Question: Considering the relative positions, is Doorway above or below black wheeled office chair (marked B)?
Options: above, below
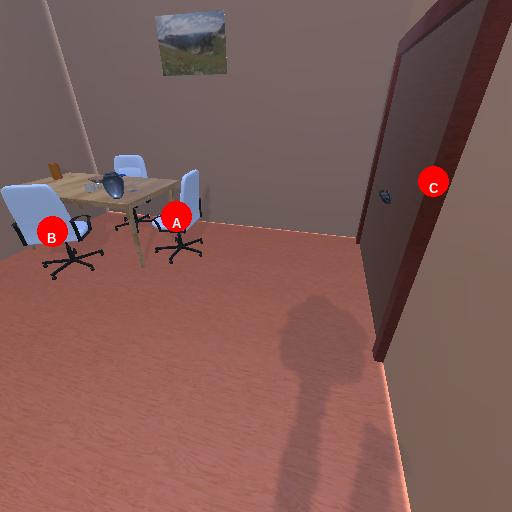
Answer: above